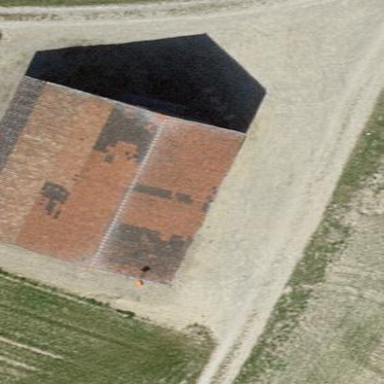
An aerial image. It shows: Farm auxiliary building with gabled roof.